Brain MRI, t2w sequence, axial 2D slice.
Patient: age 50, sex M, weight 95 kg, height 1.95 m
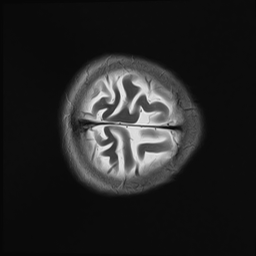